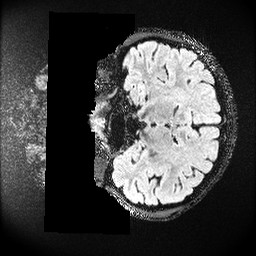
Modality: FLAIR
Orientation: coronal
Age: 22
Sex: female
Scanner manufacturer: ge
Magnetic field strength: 3 T
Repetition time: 4.802 s
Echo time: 0.1158 s